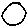
Label: circle